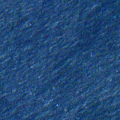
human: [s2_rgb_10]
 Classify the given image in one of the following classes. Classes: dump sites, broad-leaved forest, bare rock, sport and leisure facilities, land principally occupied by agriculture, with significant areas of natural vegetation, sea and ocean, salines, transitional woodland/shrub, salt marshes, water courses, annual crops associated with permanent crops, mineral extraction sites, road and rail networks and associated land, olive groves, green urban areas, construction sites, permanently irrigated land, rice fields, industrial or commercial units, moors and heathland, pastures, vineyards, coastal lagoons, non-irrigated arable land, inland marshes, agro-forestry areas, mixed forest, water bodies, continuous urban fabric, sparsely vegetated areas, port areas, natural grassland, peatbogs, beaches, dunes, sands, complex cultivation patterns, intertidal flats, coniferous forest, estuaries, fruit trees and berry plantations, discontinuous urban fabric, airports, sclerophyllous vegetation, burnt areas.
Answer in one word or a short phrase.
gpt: sea and ocean